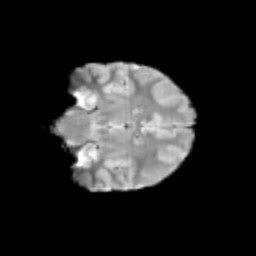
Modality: T2w
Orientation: coronal
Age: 12
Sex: female
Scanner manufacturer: siemens
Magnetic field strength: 3 T
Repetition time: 3.8 s
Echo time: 0.07 s